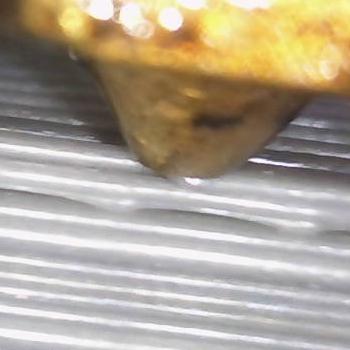
Flow rate: 88%